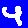
Digit: 4